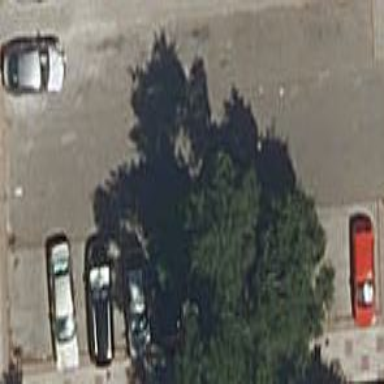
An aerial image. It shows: Parking area with asphalt surface.